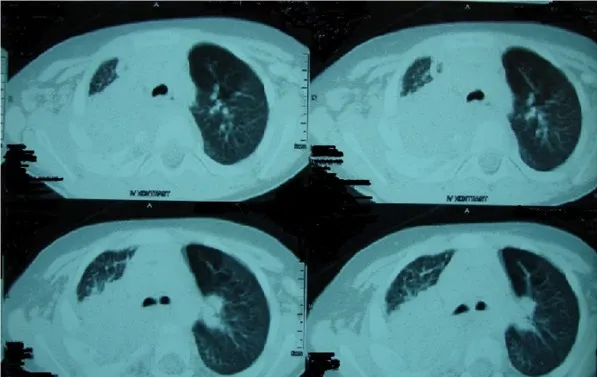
Computerized tomography findings consistent with expansive pulmonary involvement.
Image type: radiology (ct)